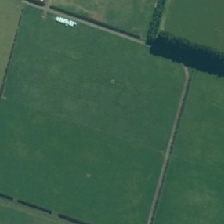
Land cover: shortrotation_cropland